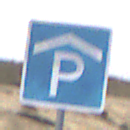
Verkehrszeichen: Parkhaus
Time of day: Midday
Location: Outdoor (Nature)
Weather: PartlyCloudy
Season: NotSpecified
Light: Natural